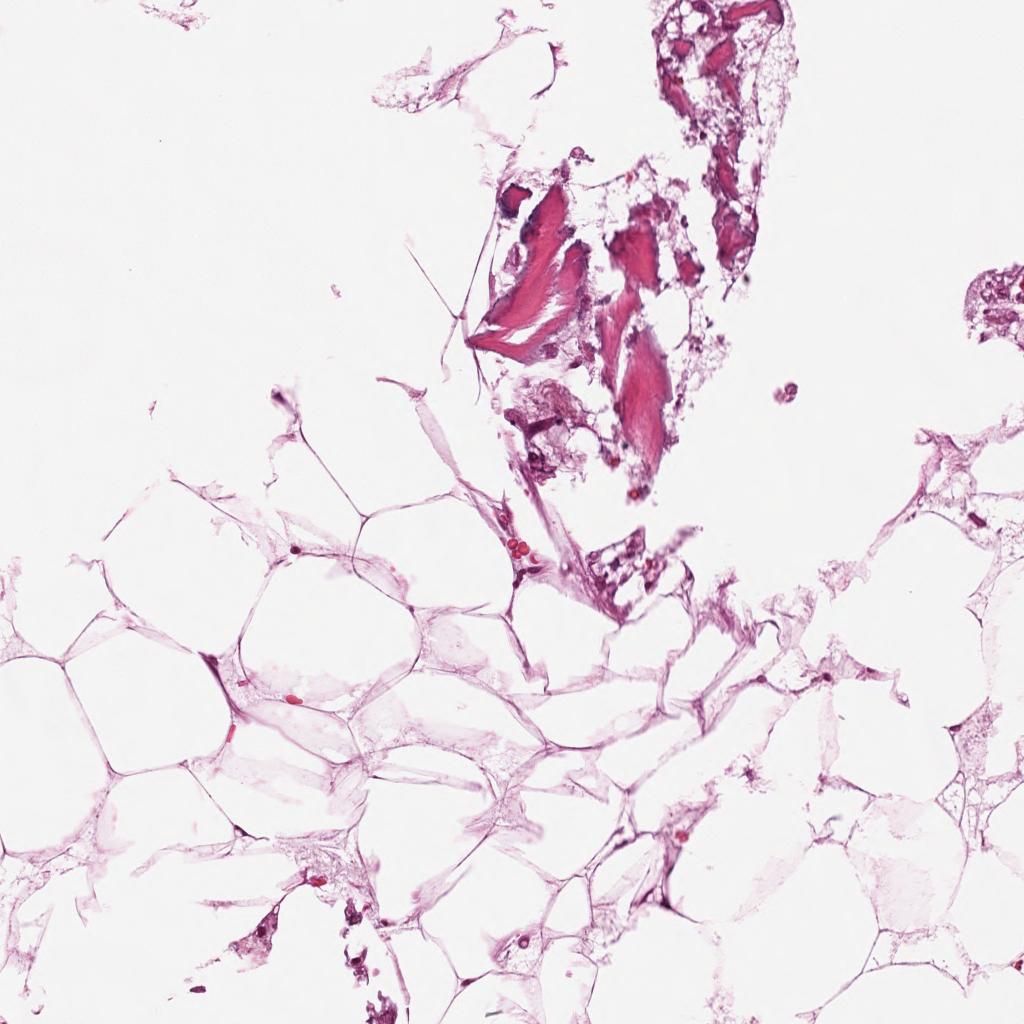
Label: Non-Tumor